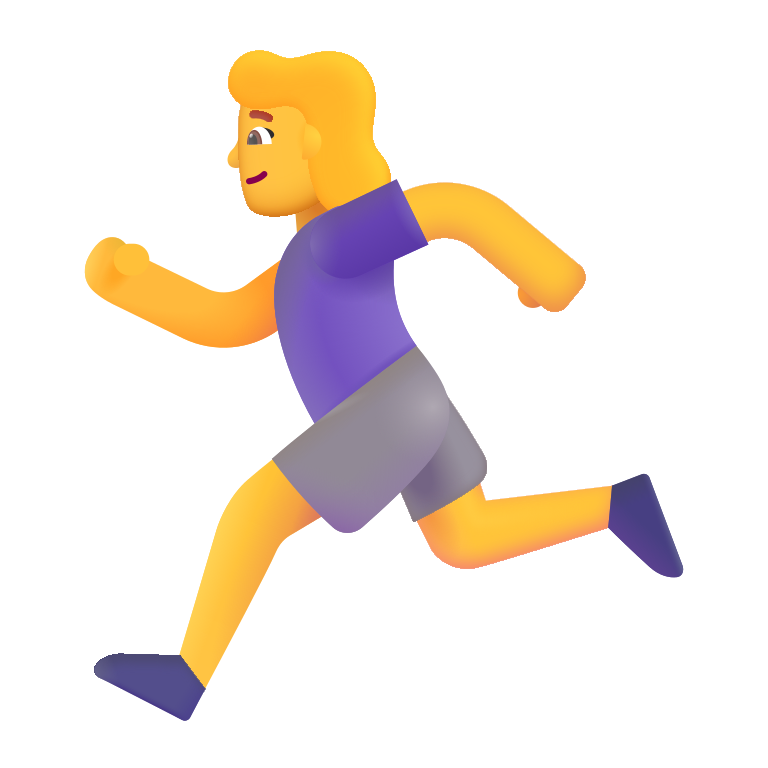
woman running color default